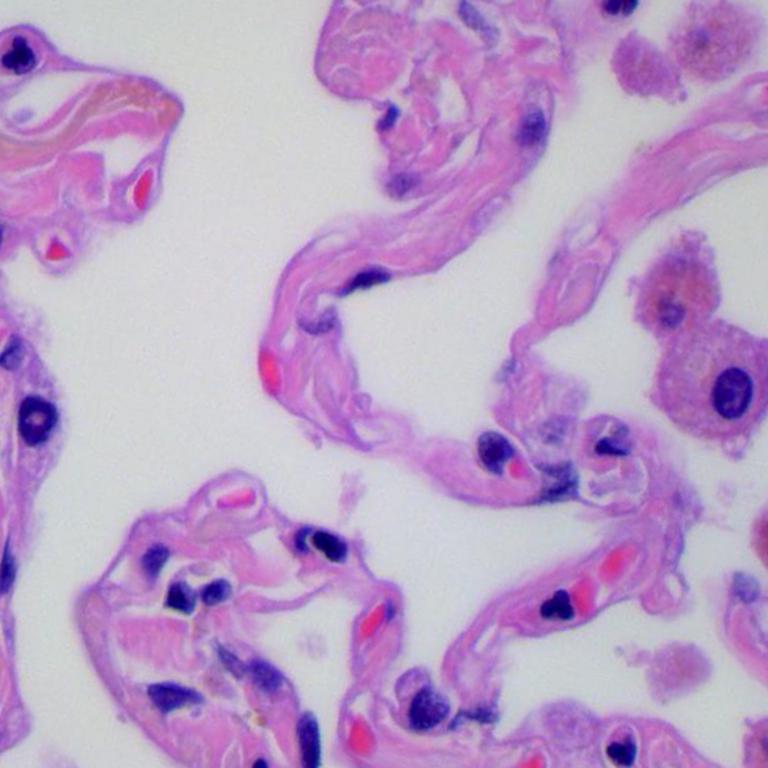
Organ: lung
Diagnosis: benign